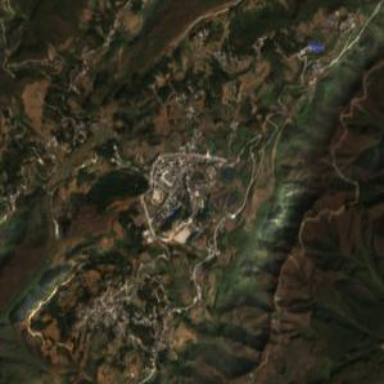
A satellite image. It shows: Ethnic township within town.